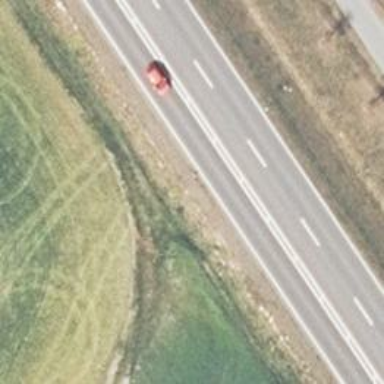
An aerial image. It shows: Primary highway.